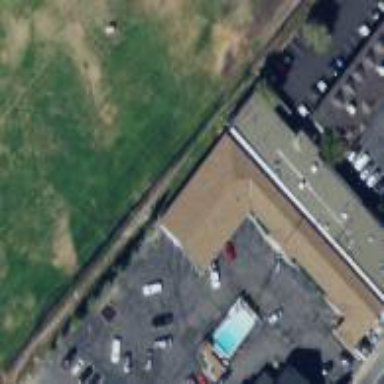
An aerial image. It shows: Commercial building serving as motel for tourists.